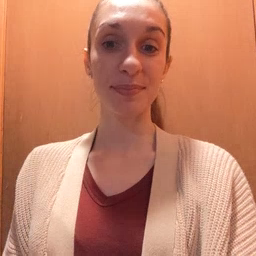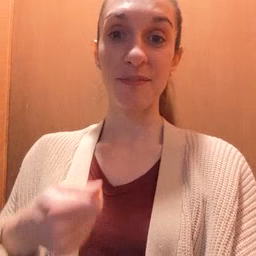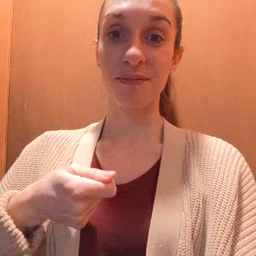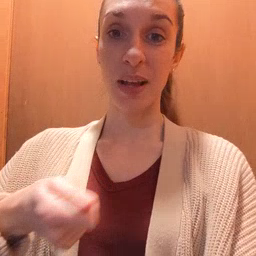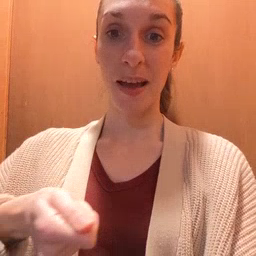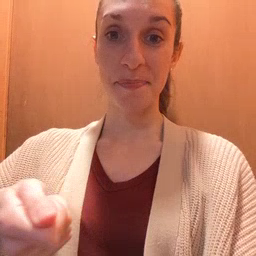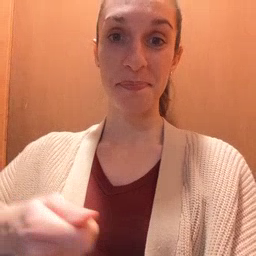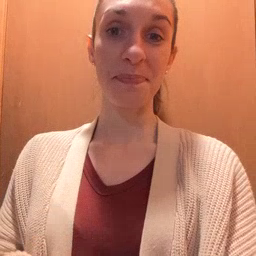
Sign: vacuum